Interaction volume radius: 5 \u00c5
Interaction volume height: 15 \u00c5
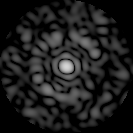
Disorder parameter: 0.8577